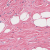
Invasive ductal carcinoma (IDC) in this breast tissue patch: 0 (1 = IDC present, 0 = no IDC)